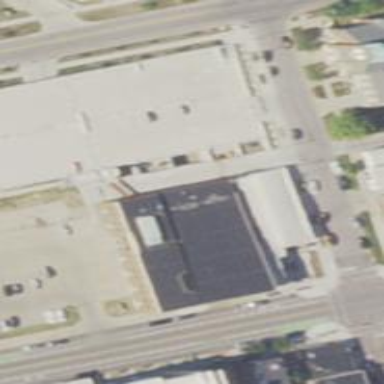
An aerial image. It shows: Office building.